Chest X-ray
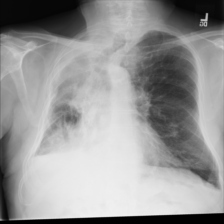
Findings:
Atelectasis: negative
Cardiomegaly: negative
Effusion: negative
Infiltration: negative
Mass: positive
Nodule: negative
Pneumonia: negative
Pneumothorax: negative
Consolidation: negative
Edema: negative
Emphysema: negative
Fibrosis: positive
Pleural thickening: negative
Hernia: negative